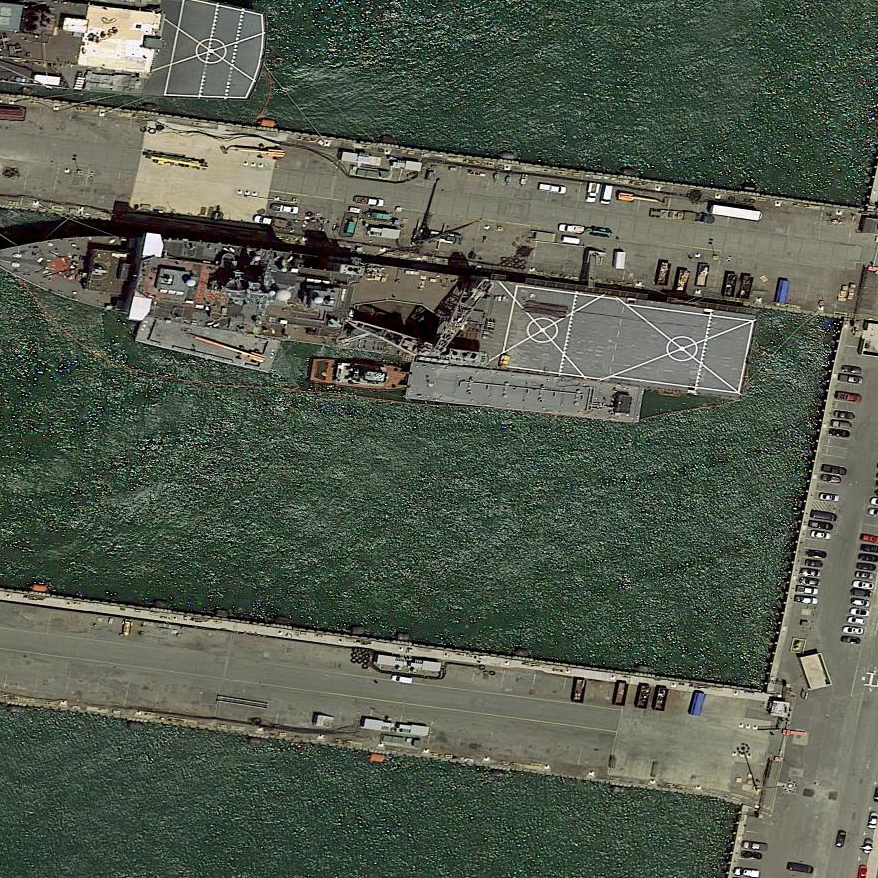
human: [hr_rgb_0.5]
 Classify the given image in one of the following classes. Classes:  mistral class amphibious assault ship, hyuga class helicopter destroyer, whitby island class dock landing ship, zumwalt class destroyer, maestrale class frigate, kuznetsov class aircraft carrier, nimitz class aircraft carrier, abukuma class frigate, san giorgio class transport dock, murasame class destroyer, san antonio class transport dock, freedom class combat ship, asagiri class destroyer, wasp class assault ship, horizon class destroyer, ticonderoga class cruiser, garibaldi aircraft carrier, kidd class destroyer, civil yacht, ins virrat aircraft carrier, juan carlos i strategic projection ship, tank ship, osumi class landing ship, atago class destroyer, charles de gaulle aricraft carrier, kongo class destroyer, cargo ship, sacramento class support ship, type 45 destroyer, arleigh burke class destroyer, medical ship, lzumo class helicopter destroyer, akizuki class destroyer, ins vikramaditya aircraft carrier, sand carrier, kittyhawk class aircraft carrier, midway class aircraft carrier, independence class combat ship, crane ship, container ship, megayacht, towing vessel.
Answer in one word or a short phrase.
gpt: Whitby Island class dock landing ship